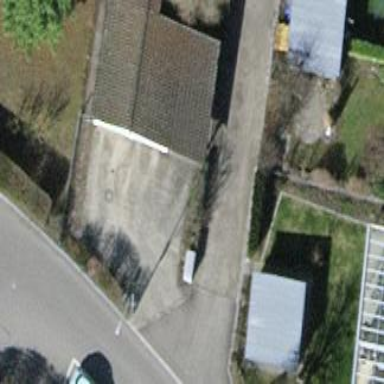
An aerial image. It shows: Garage building.